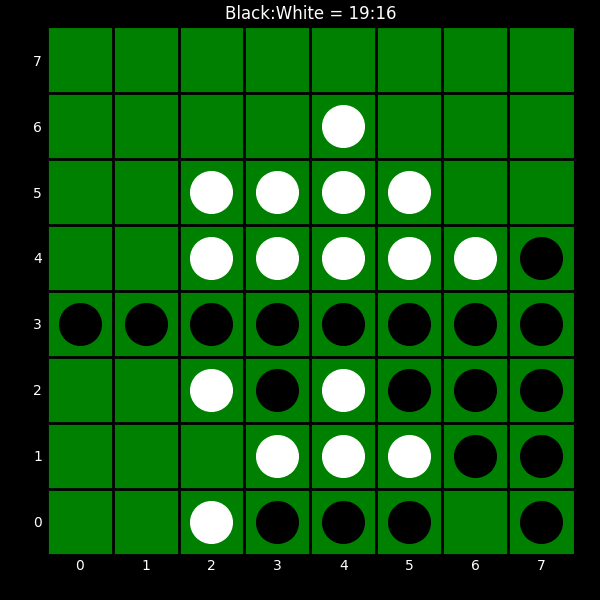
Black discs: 19
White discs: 16